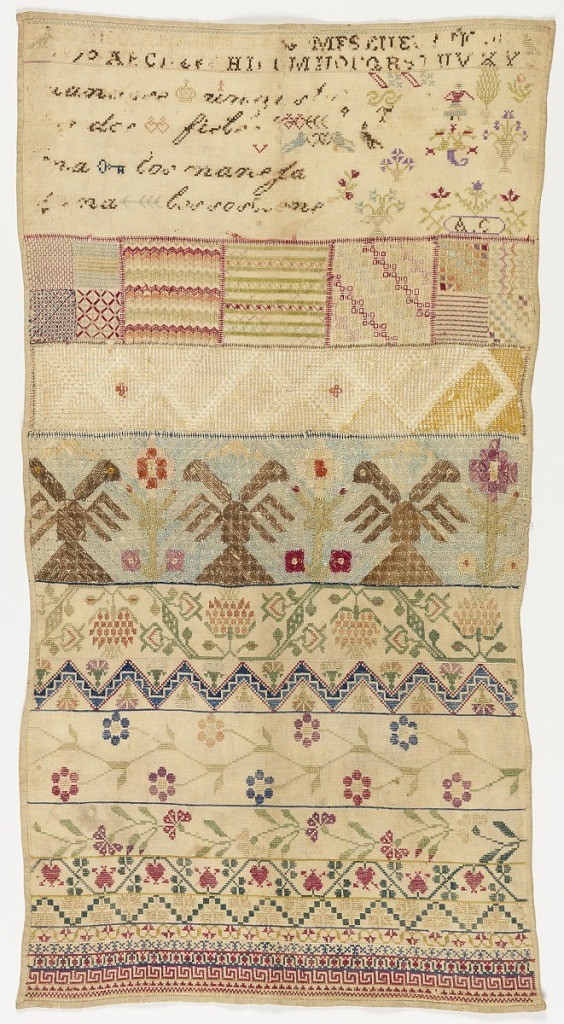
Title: Sampler
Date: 19th century
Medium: silk embroidery on cotton foundation Technique: embroidered in cross, long-armed cross, running, satin, back, and eyelet stitches, with withdrawn element work with needle made fillings, on plain weave foundation
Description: Bands of pattern. Rebus (pictogram) at top and a double-headed eagle in Aztec stitch in the middle.